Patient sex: M
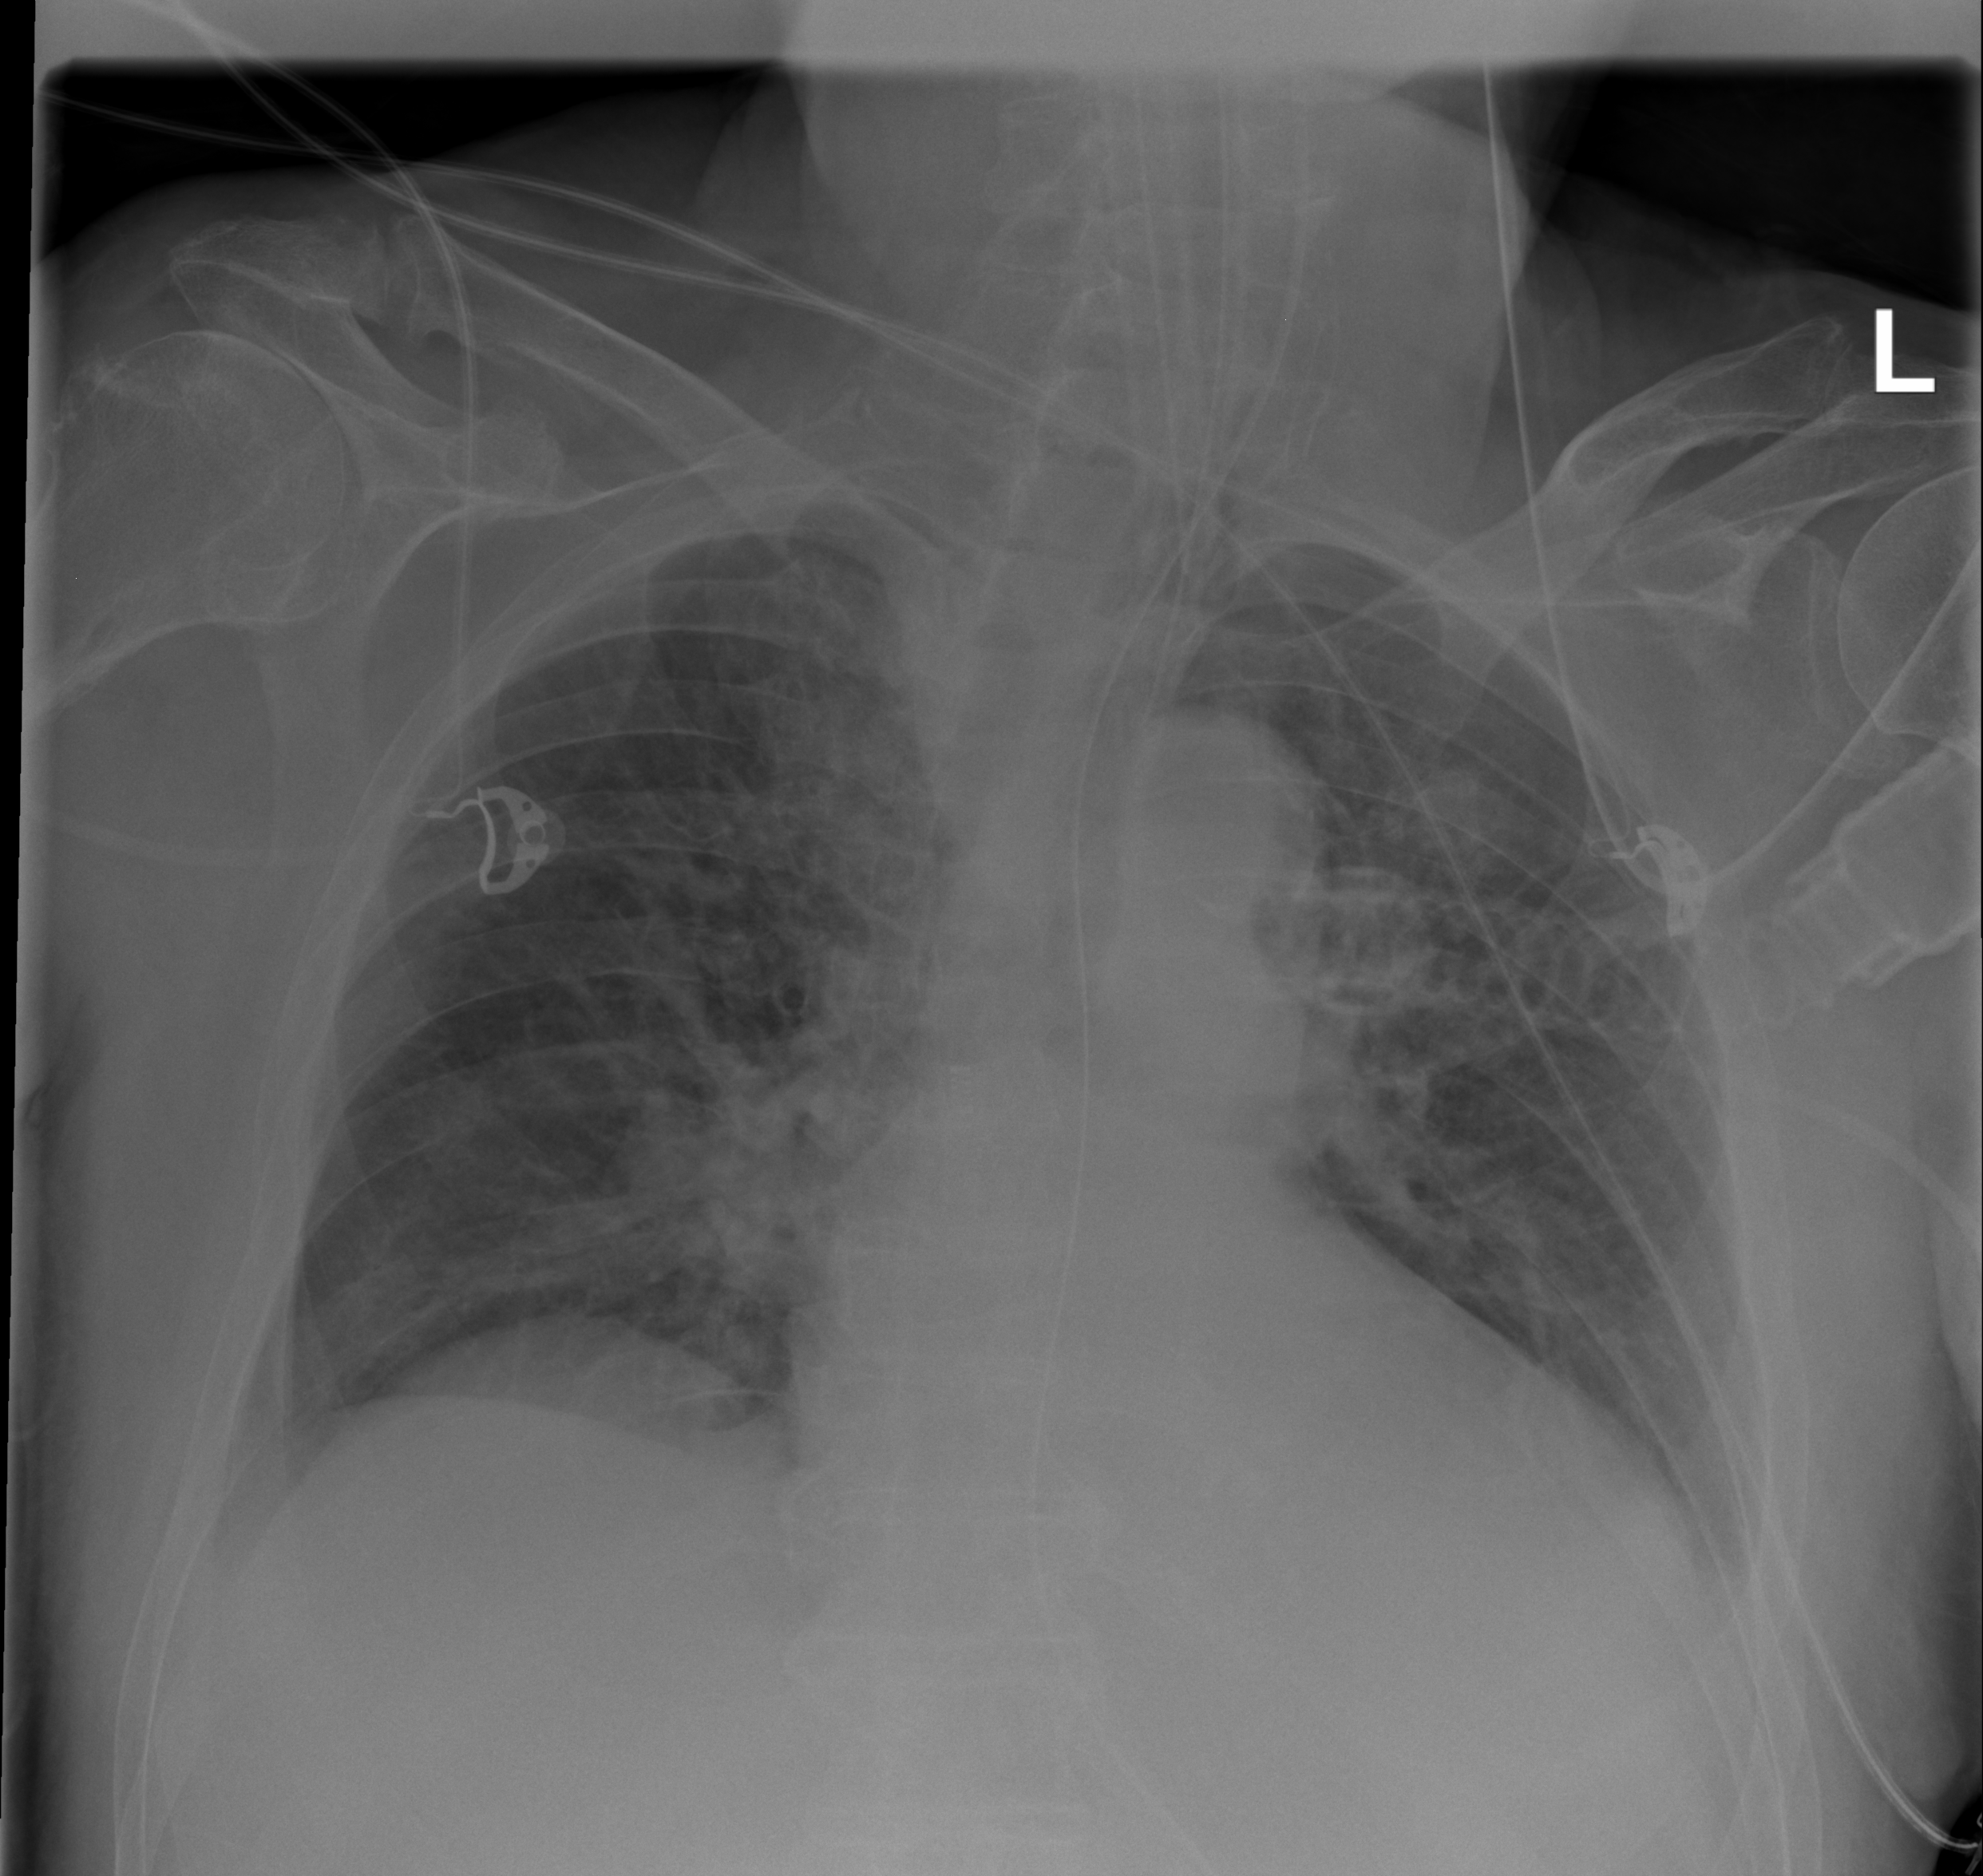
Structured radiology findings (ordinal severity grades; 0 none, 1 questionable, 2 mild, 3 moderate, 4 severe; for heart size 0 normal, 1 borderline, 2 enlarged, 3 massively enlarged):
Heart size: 0
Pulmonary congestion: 1
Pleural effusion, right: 1
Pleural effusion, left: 2
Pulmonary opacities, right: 0
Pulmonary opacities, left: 0
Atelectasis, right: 0
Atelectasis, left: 2